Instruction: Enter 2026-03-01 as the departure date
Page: home
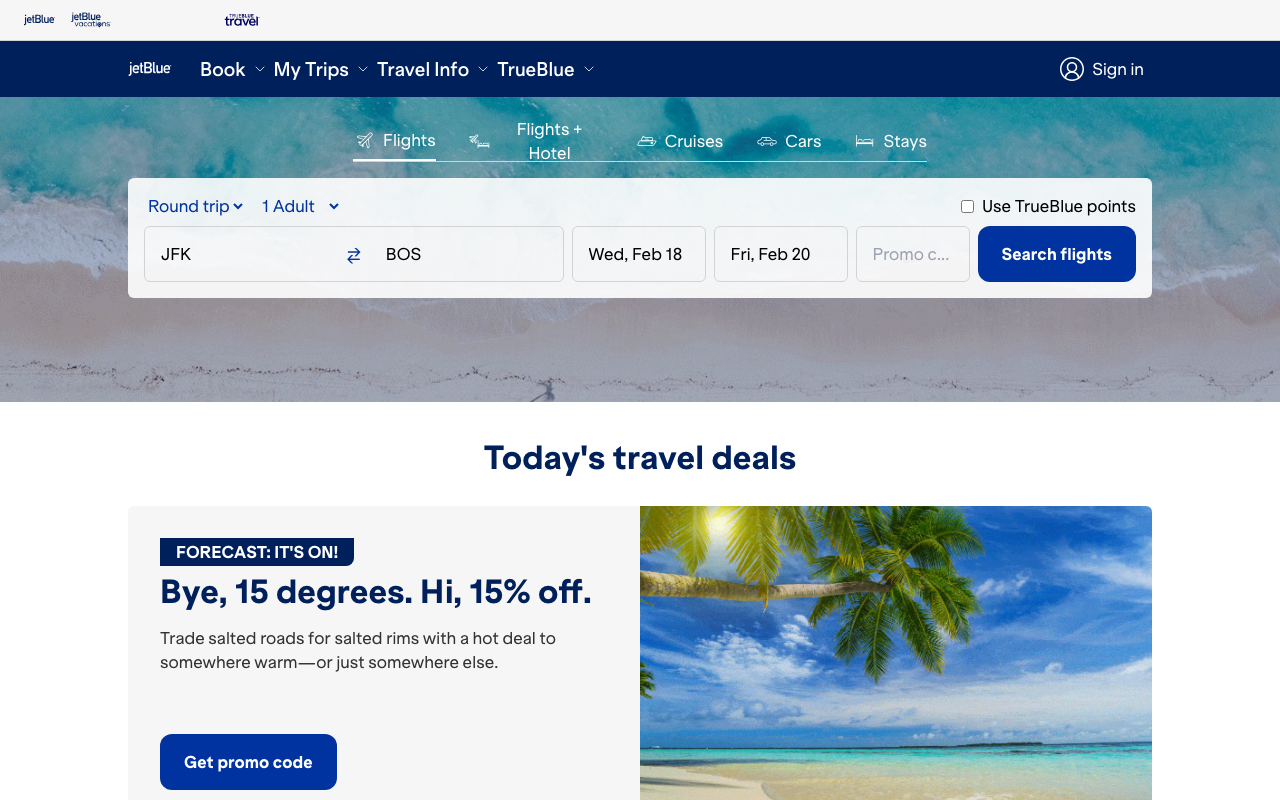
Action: type